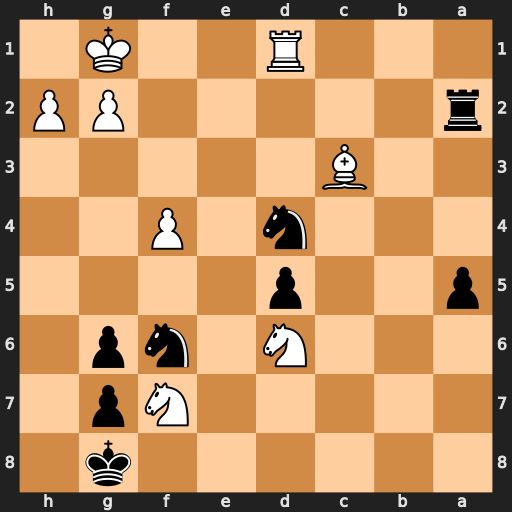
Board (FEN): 6k1/5Np1/3N1np1/p2p4/3n1P2/2B5/r5PP/3R2K1
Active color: b
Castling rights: -
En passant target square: -
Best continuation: Ne2+ Kh1 Nxc3